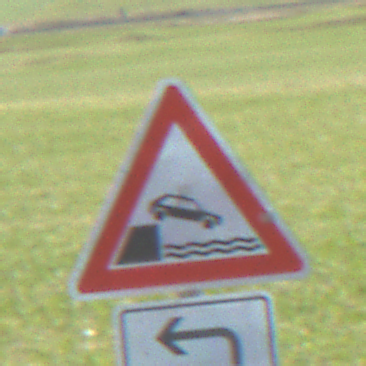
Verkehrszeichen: Ufer
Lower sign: RichtungsangabeDurchPfeile2
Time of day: MorningAfternoon
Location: Outdoor (Nature)
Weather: PartlyCloudy
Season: NotSpecified
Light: Natural